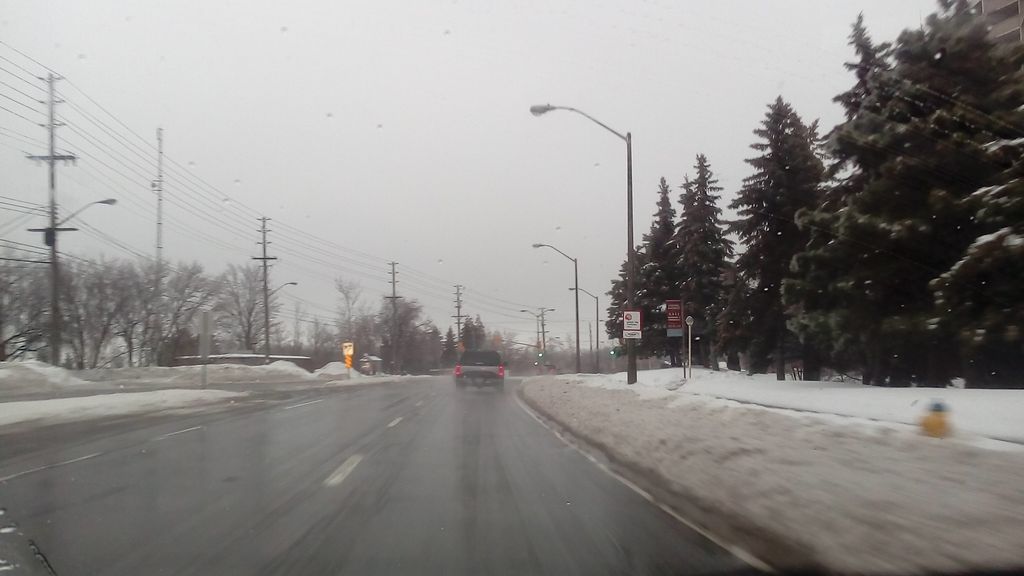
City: ottawa-gatineau